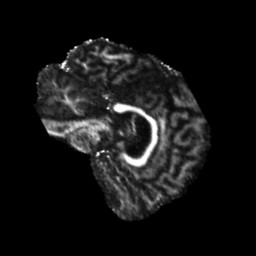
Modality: FA
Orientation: sagittal
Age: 68
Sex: male
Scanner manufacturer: siemens
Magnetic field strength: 3 T
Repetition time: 5.25 s
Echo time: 0.08 s